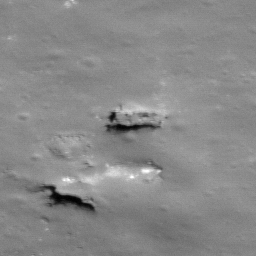
Pit: Proclus 1a
Host crater: Proclus
Host type: impact_melt
Lunar coordinates: latitude 16.297, longitude 46.894